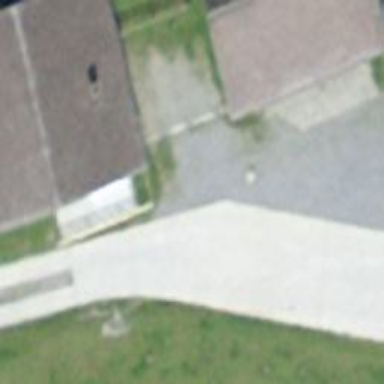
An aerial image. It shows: Residential road with concrete surface.